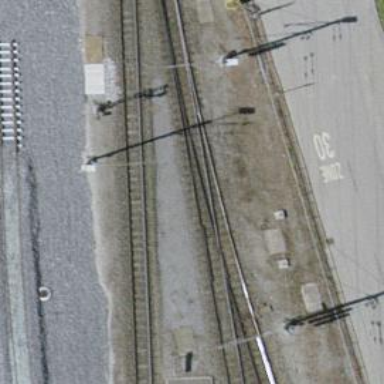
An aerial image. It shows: Narrow-gauge railway siding with 1 track. The railway line is electrified with contact line.